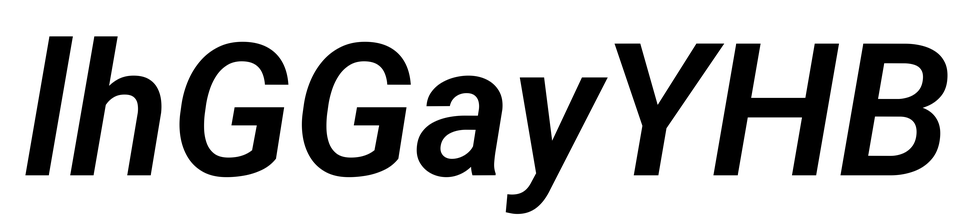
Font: Roboto-Italic_SemiBold_Italic